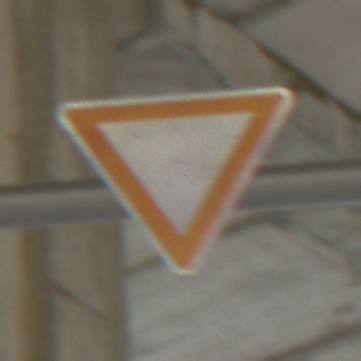
Verkehrszeichen: VorfahrtGewaehren
Umgebung: Roofed, Suburban
Tageszeit: MorningAfternoon
Wetter: PartlyCloudy
Licht: Natural
Jahreszeit: Winter
Kontrast: LowContrast